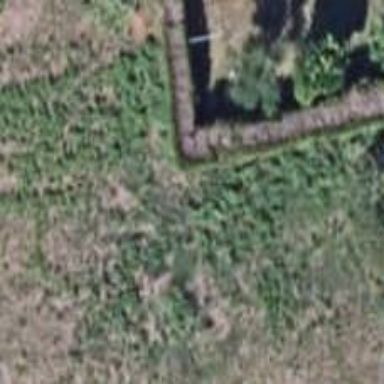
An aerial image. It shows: Fence.